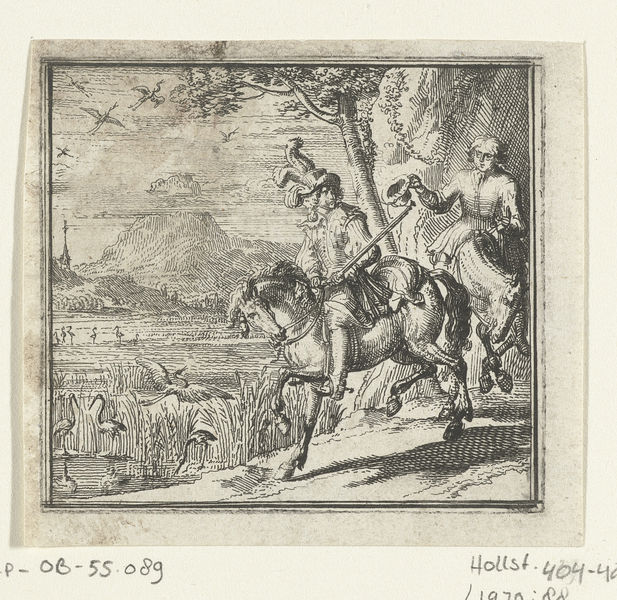
Titel: Illustratie voor de Decamerone van Boccaccio
Künstler: Romeyn de Hooghe
Standort: Amsterdam
Institution: Rijksmuseum
Schlagwörter: baum, berg, blätter, feder, himmel, vogel, wolken, kirchturm, see, hut, weg, wolke, federn, vögel, kirche, pferd, pferde, reiter, huf, mähne, sattel, stich, kranich, zwei reiter, ufer kranich